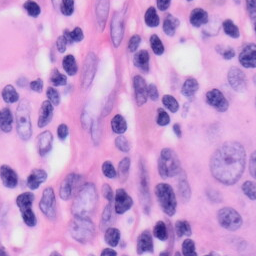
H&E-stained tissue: Skin